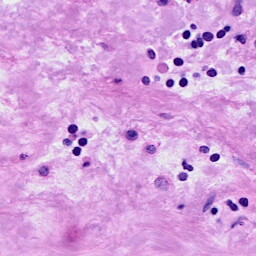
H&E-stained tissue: Breast